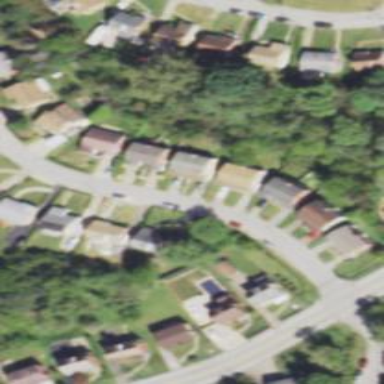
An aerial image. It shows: Driveway.